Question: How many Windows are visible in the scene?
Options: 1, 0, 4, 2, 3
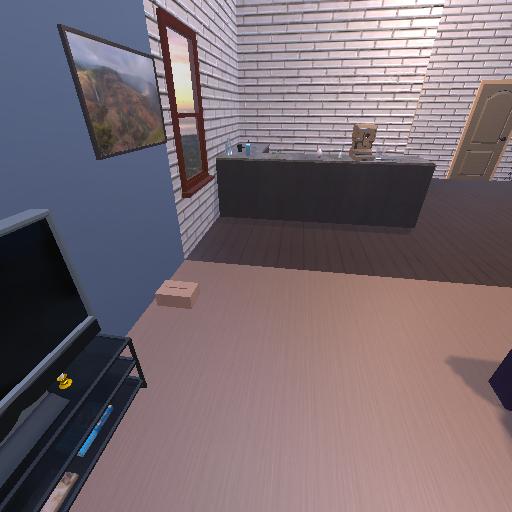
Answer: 1